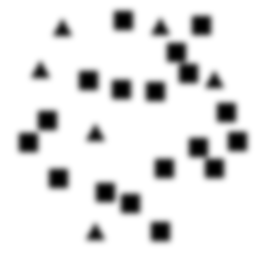
Squares: 18
Triangles: 6
Stars: 0
Total shapes: 24